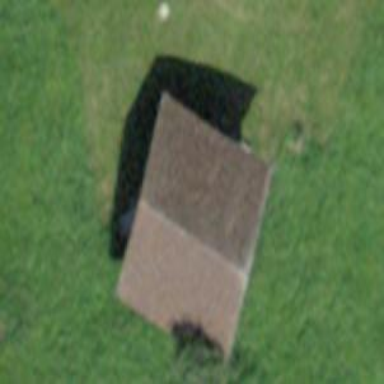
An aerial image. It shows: Barn.